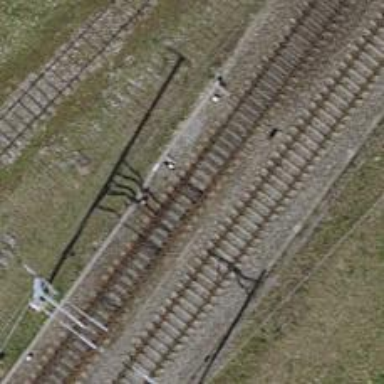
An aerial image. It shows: Railway switch.